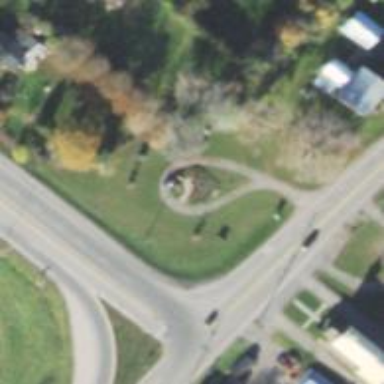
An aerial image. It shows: Memorial site with historic significance.